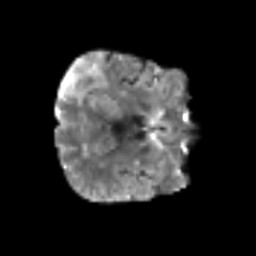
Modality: T2w
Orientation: axial
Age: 66
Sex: female
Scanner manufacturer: siemens
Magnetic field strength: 3 T
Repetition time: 6.1 s
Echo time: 0.101 s